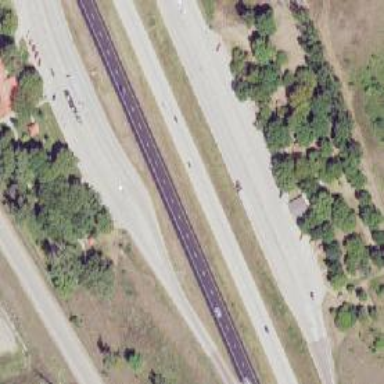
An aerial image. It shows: Rest area on the road.